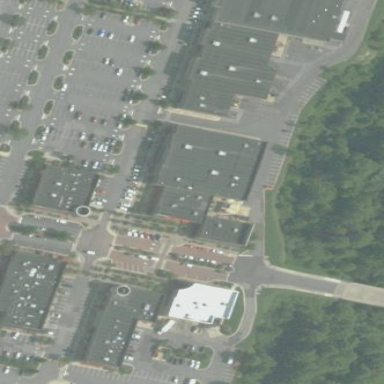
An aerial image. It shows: Commercial building used for retail purposes.